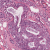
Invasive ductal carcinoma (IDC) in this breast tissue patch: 0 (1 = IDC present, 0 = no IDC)